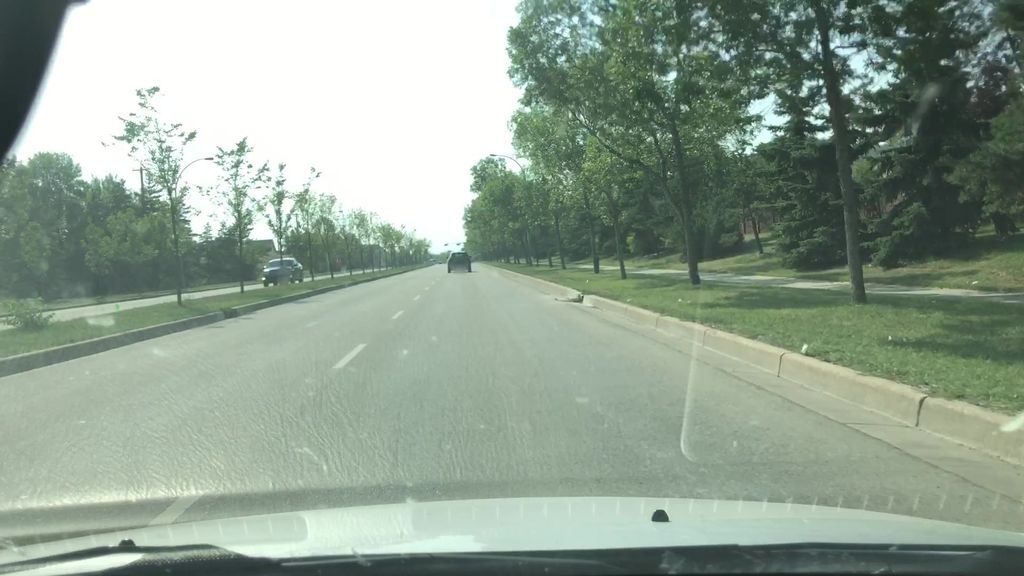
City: edmonton